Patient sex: F
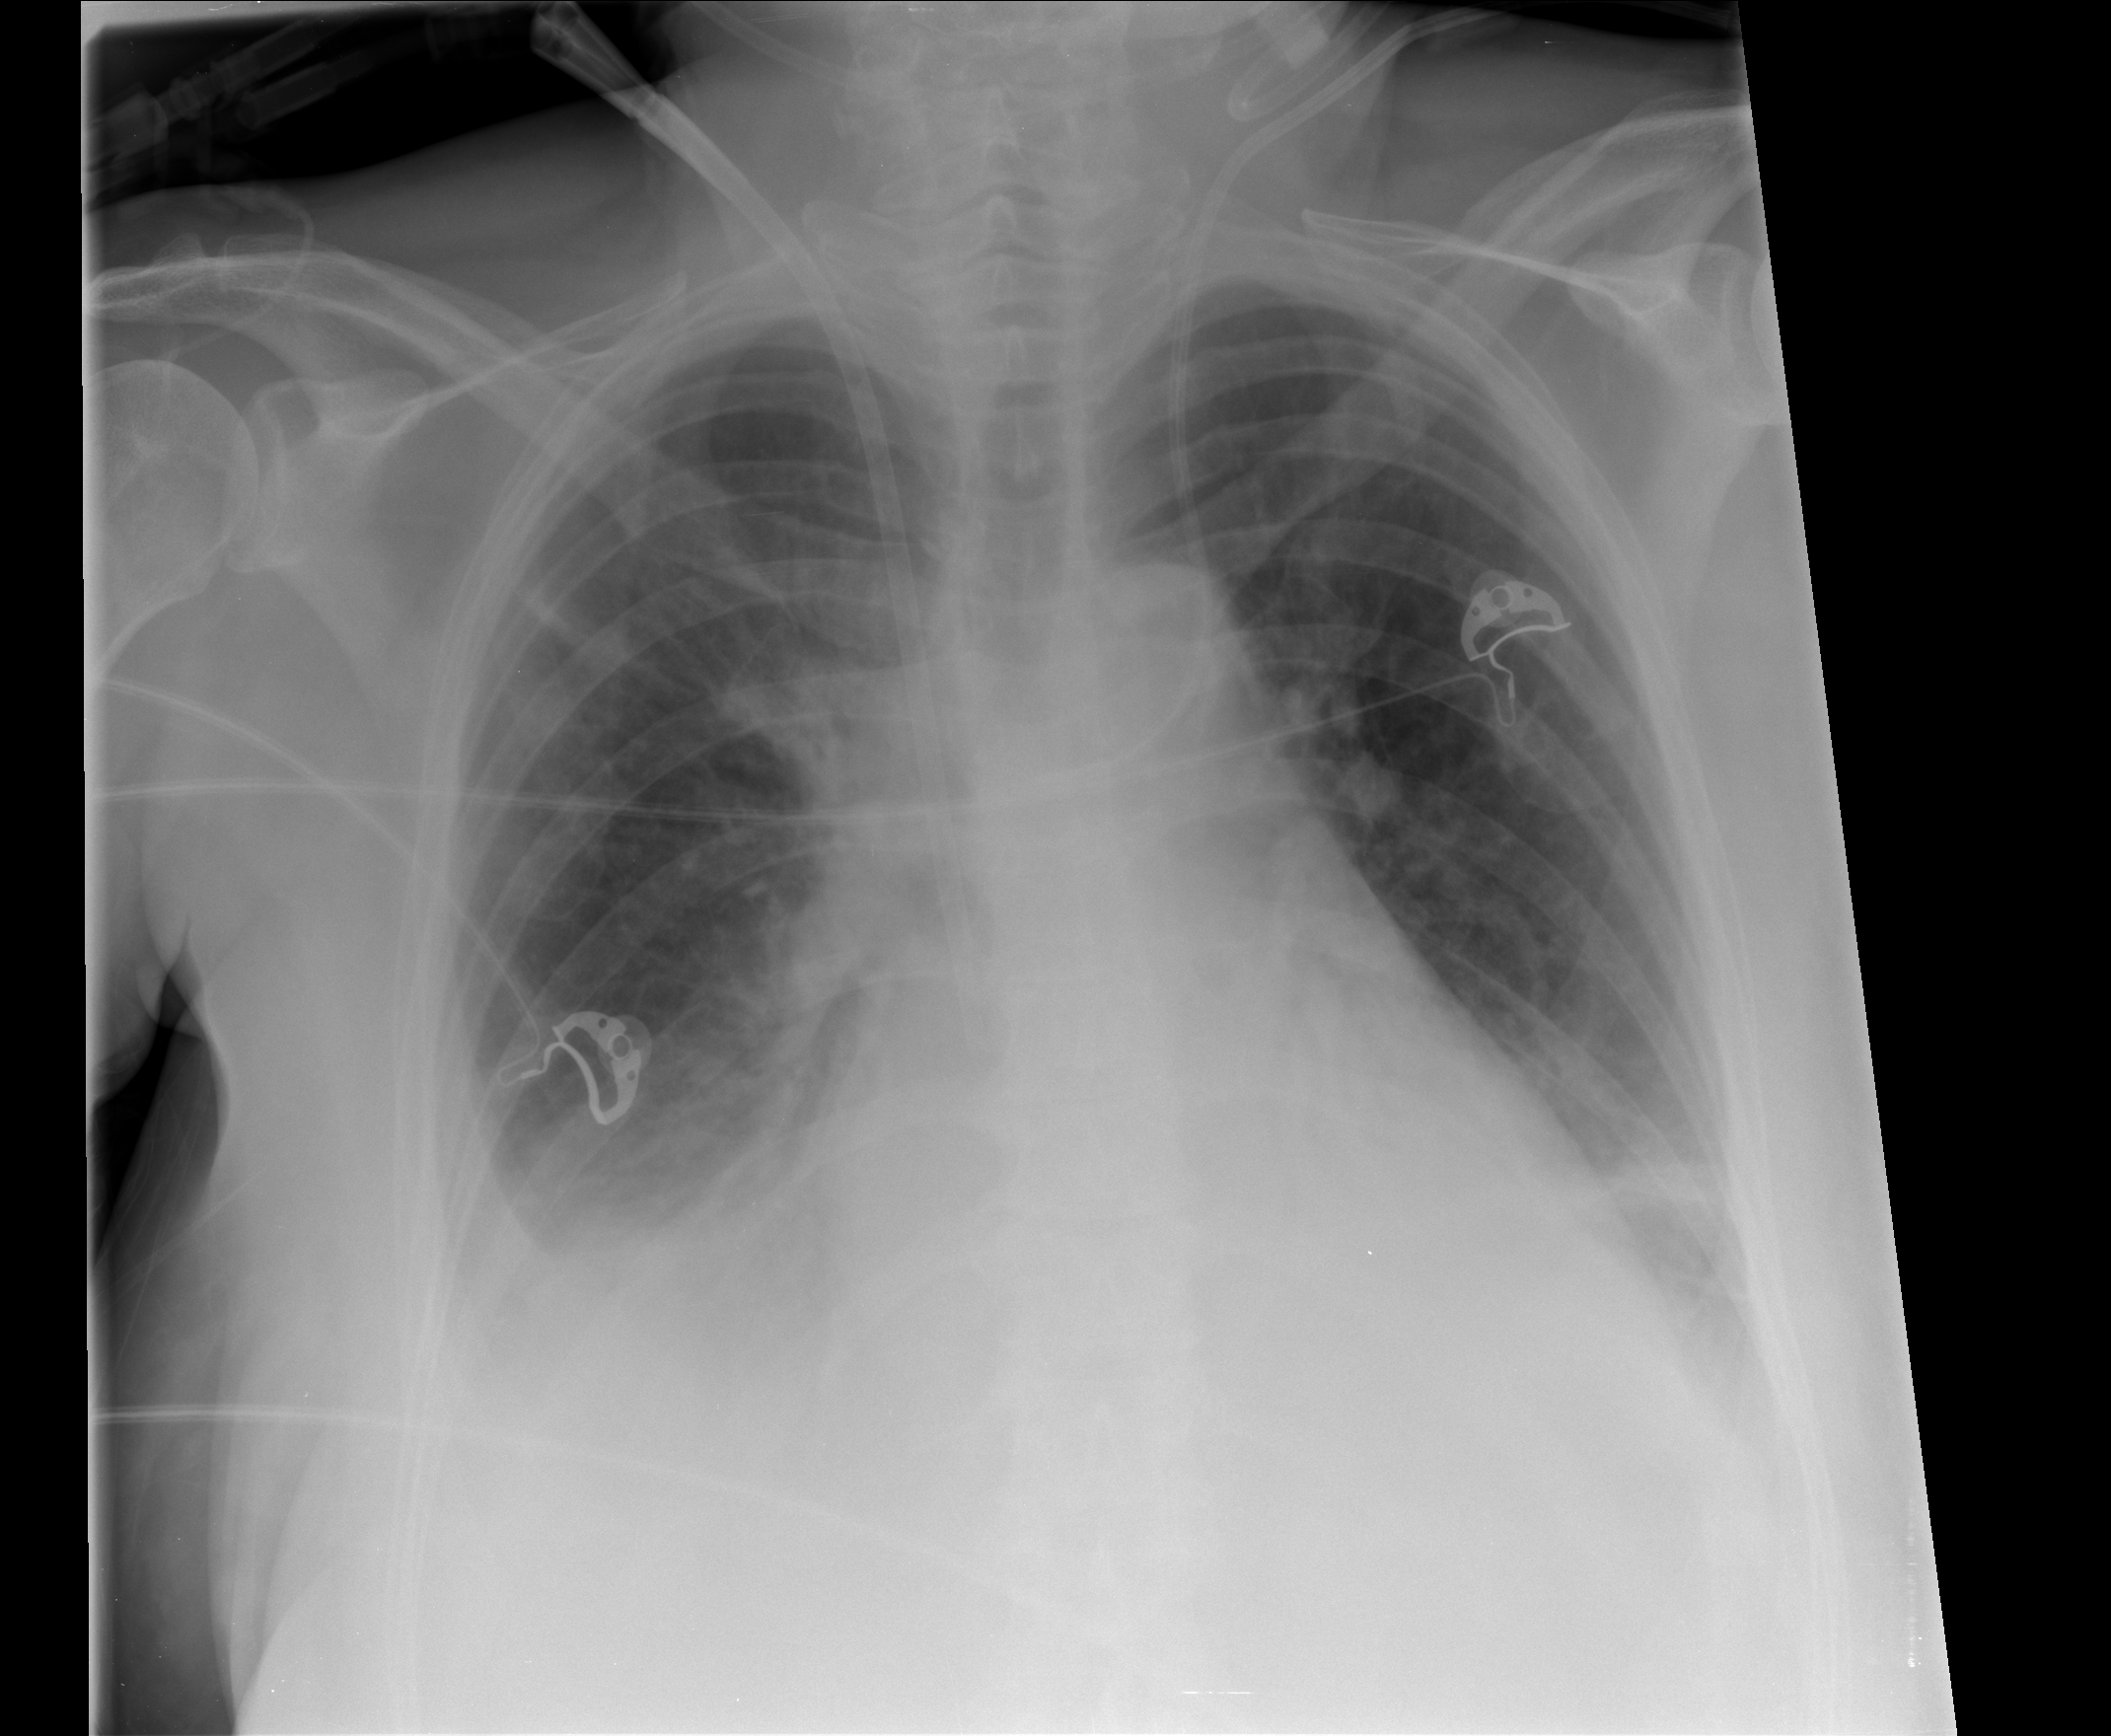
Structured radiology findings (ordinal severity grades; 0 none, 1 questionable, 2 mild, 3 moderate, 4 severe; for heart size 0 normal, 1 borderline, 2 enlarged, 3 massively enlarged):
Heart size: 2
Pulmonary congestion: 0
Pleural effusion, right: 2
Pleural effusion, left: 1
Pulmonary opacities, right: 0
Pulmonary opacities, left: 0
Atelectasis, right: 0
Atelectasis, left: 0